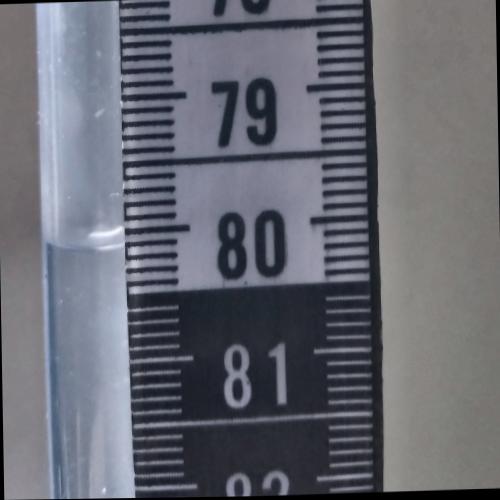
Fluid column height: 80.1 cm